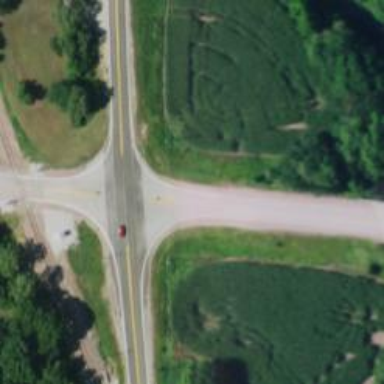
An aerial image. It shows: Road with stop sign.